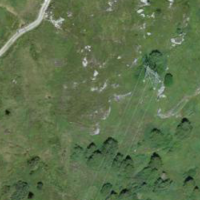
EUNIS habitat code: 23
Species observed at this site:
Vaccinium uliginosum